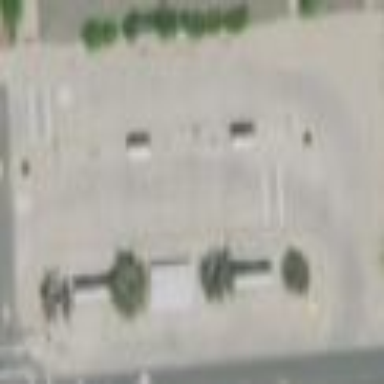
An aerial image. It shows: Bus station which is also public transport station.